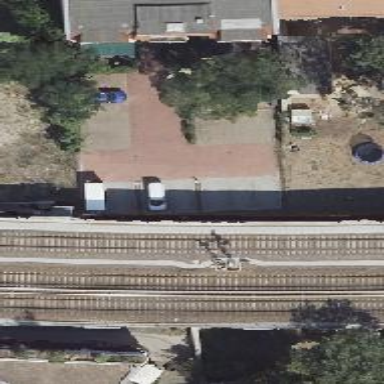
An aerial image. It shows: Railway signal.